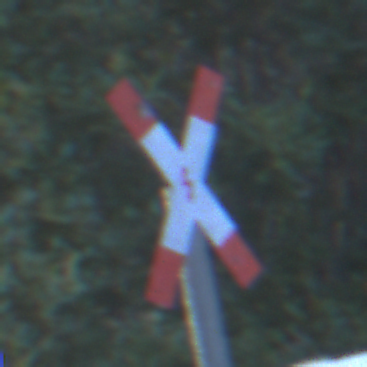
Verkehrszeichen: Andreaskreuz
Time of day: SunriseSunset
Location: Outdoor (RoadRail)
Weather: Clear
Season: NotSpecified
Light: Natural